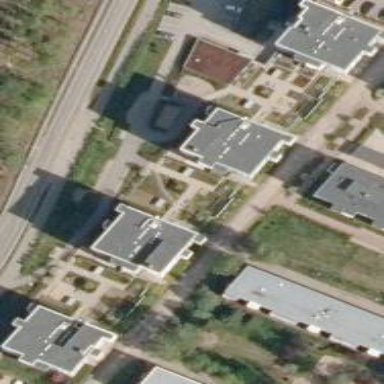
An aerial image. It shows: Residential apartments building.